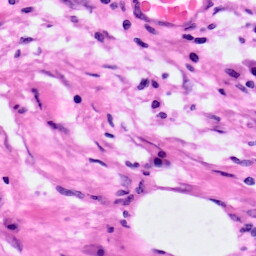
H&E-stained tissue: Pancreatic